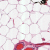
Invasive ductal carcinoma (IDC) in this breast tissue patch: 0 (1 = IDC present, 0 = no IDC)